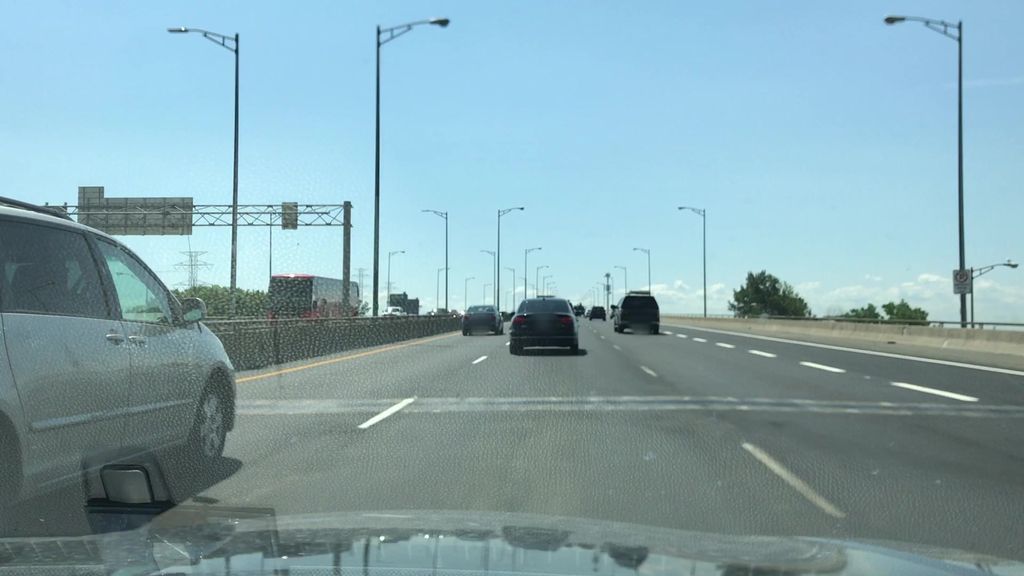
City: hamilton